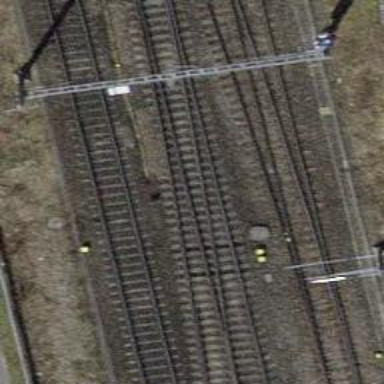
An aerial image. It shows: Single-track railway siding with electrified contact lines.